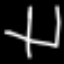
Label: line